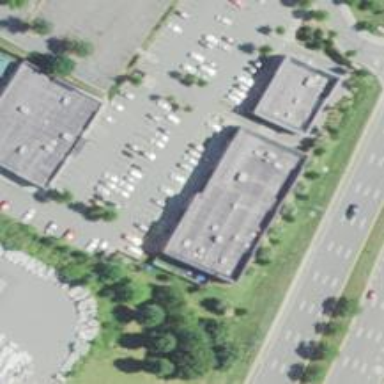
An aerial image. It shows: Fitness center located in leisure land.